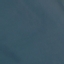
Land use / land cover class: SeaLake